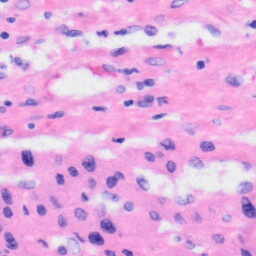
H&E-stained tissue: Liver